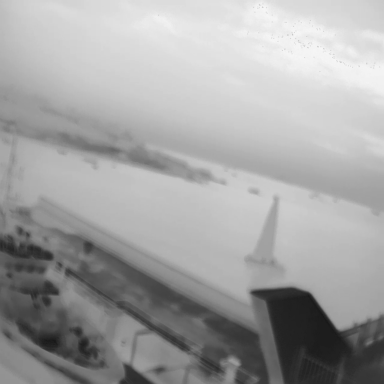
There is a sailboat in the infrared image.